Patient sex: M
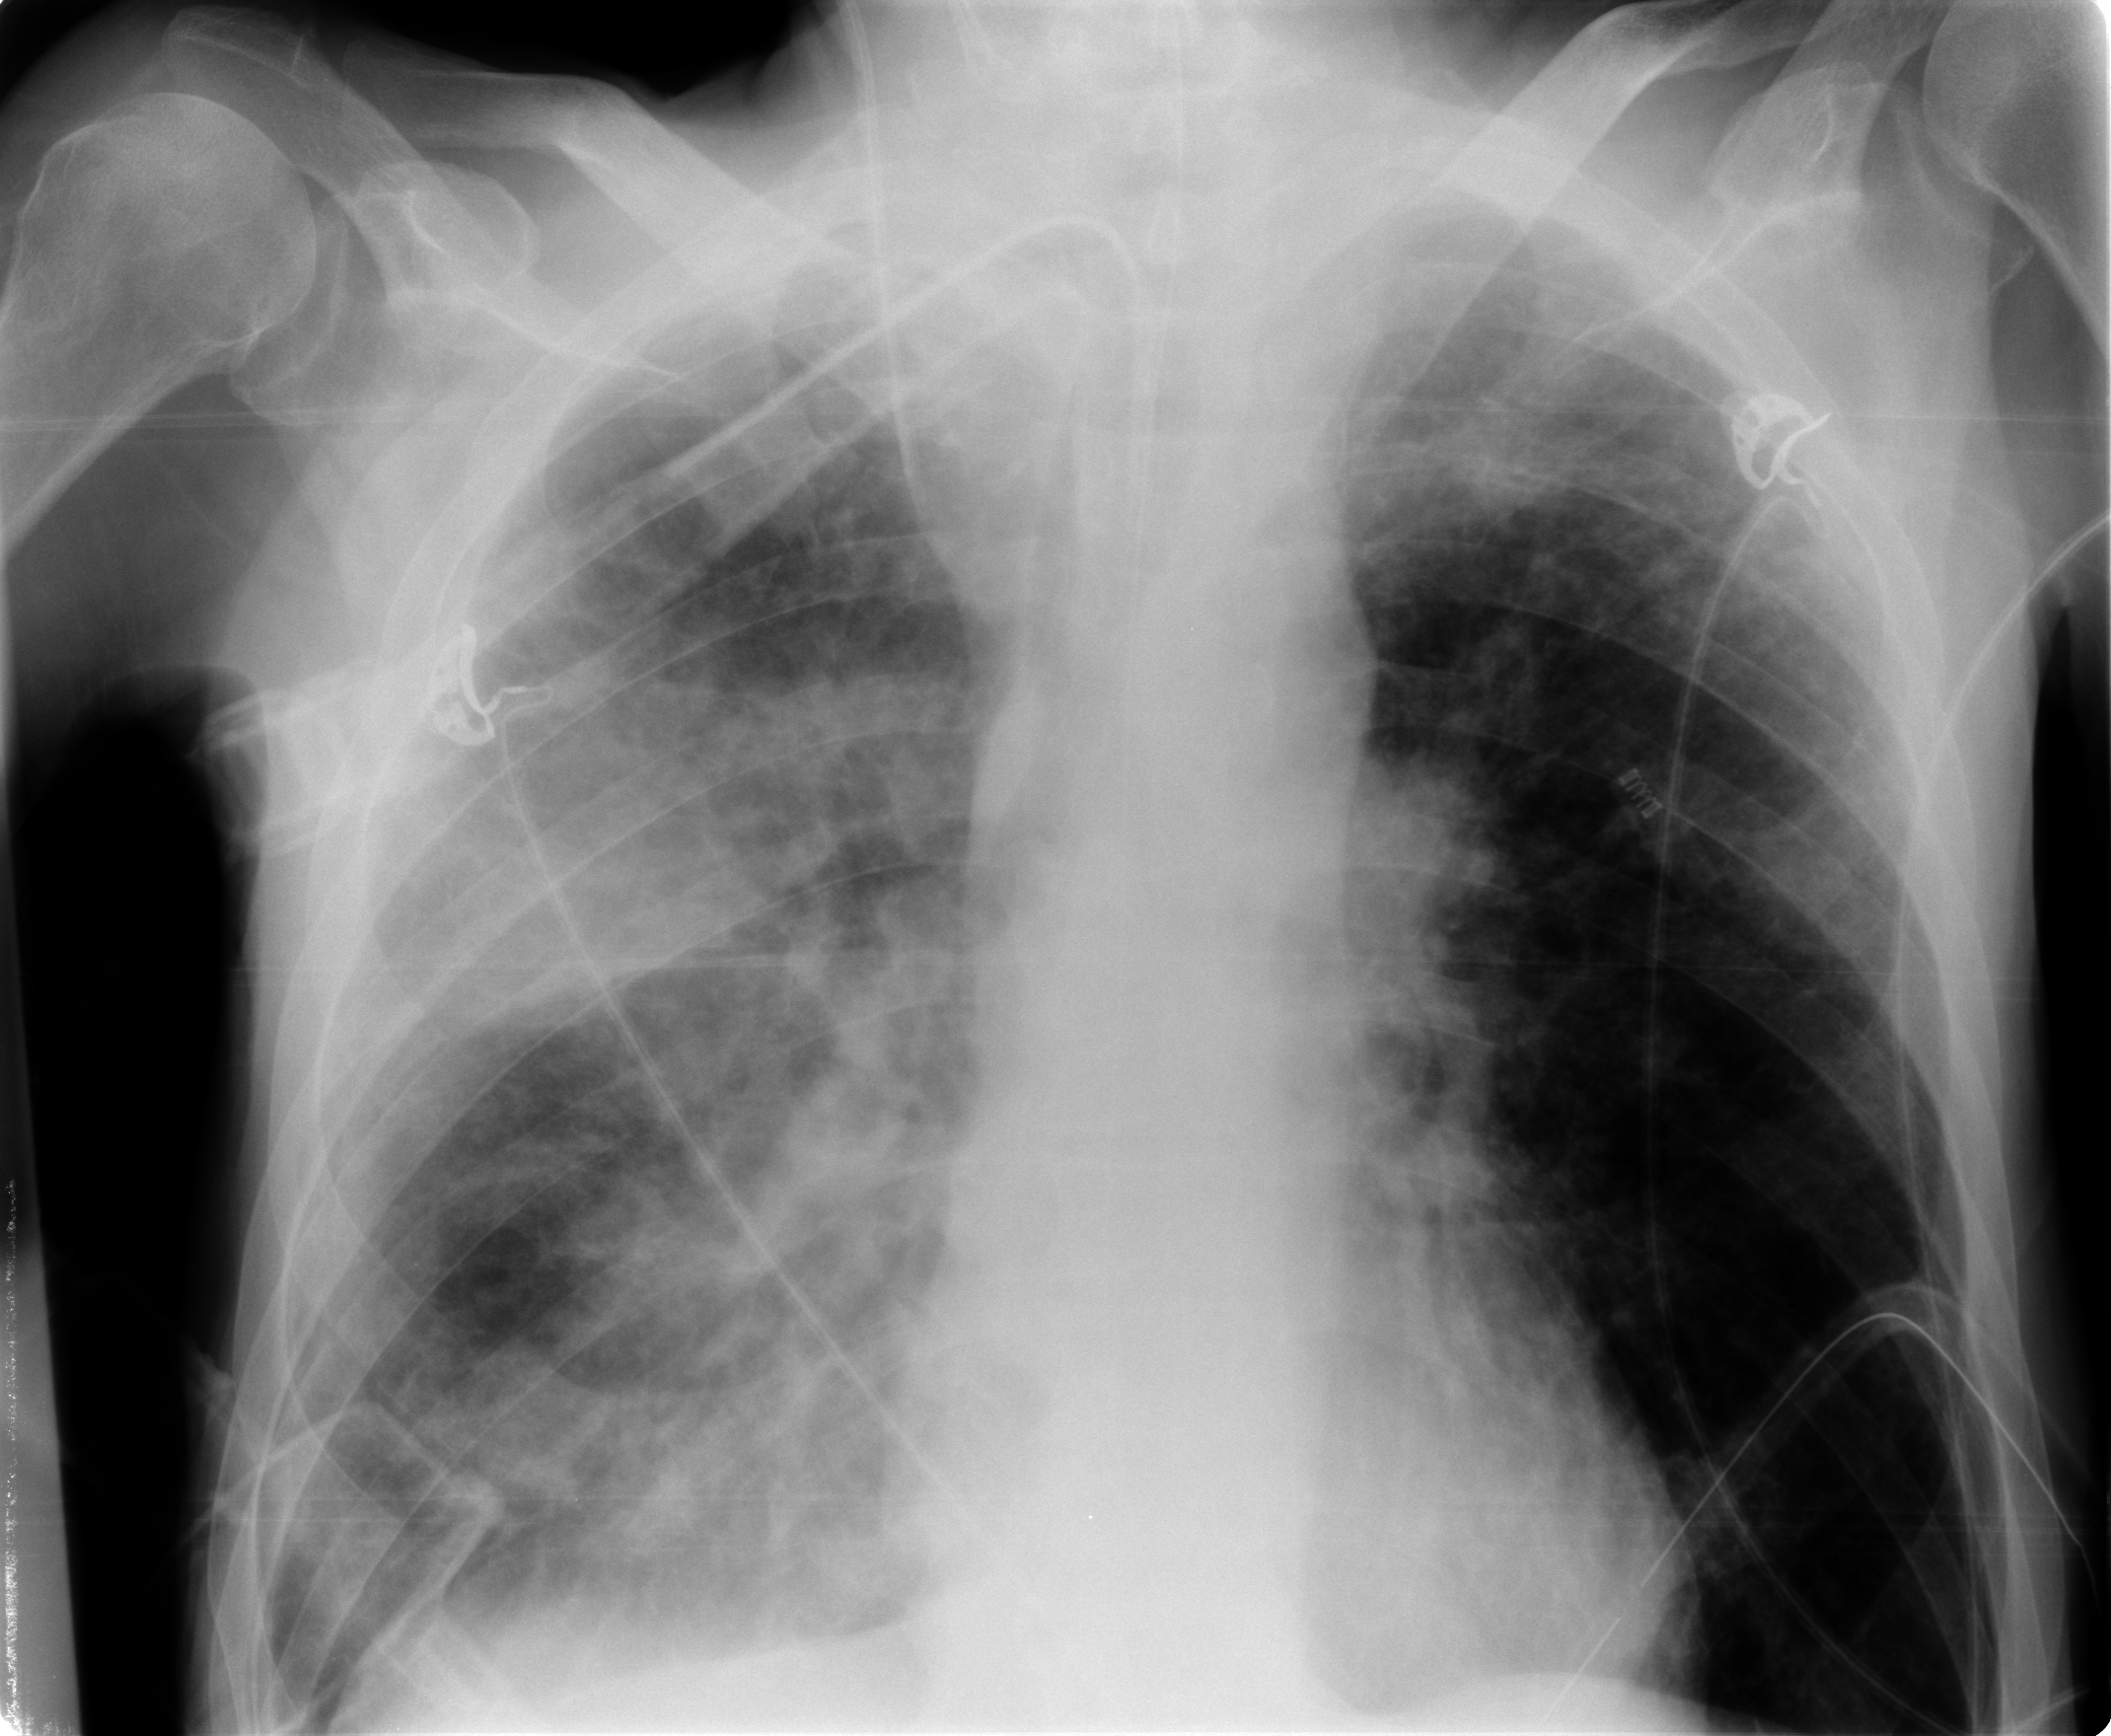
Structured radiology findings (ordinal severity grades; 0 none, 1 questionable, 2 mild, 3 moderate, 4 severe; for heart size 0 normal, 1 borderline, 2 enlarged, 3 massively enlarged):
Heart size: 0
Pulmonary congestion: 3
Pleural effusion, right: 2
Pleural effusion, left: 0
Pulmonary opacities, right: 4
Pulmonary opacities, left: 2
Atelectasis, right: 2
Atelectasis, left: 1